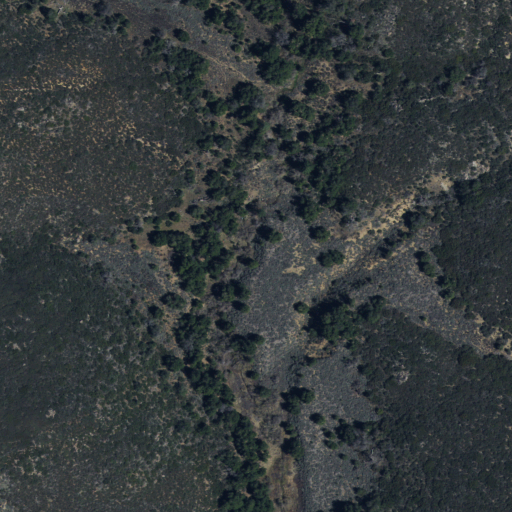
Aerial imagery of plain(s) in California named Troy Flat containing shrub, evergreen forest, mixed forest, woody wetlands, and open development